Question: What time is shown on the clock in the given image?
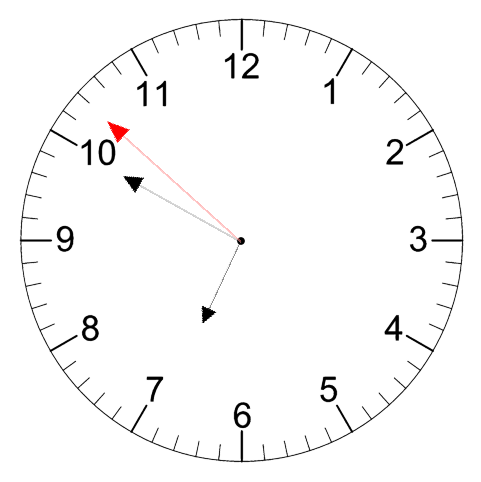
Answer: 06:49:52